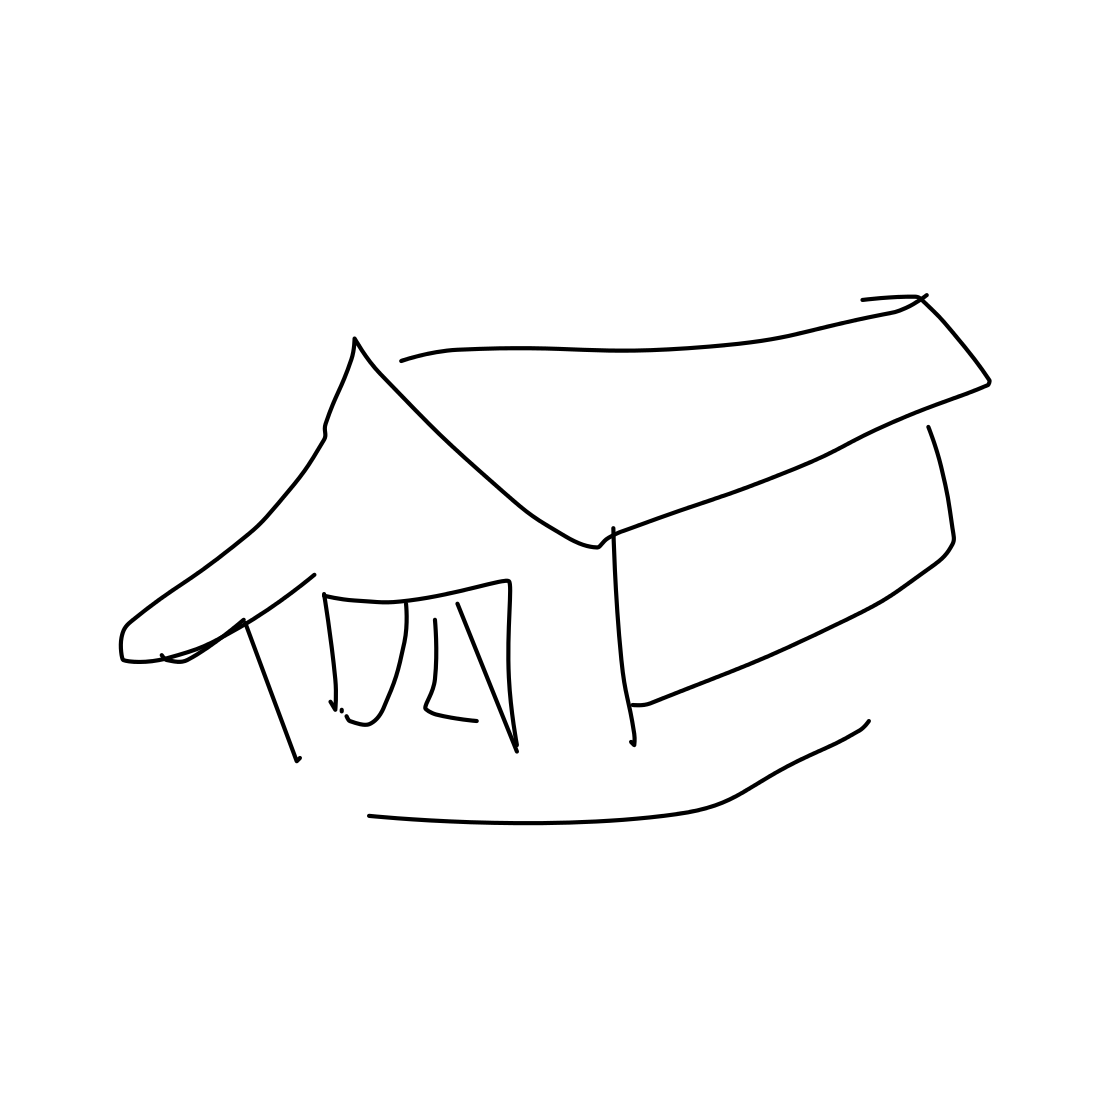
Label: barn